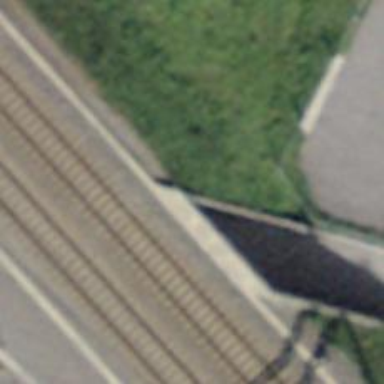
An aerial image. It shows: Retaining wall.